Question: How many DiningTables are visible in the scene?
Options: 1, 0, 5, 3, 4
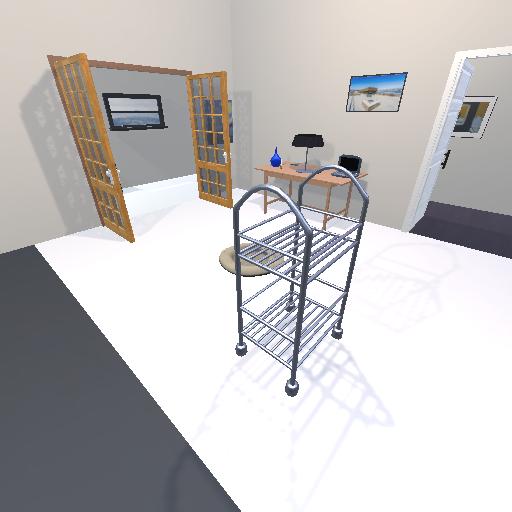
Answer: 1